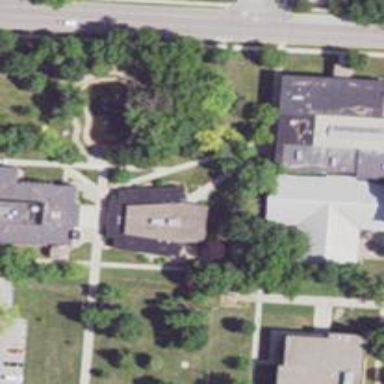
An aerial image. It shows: Arts center located within university building.